Question: I have an UL with ListItems containing AnchorTags.
These Anchor Buttons should have Borders, depending on the click event.
However in IE and Firefox- when the Anchor is clicked it automatically puts this dashed-border surrounding the Button. You have to click away from it in order for that Border to dissapear:

Here is a Fiddle and you can see what Im talking about: <URL>
Is there a fix for this?
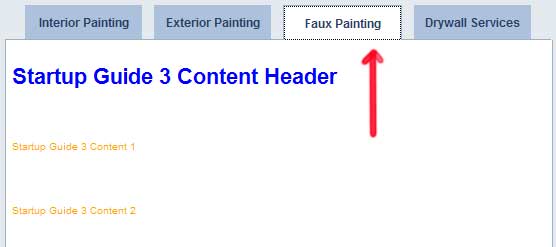
Answer: '''
#mid-featureleft-client .navigations a:focus {
outline: none;
}
'''